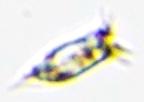
Label: Tintinnid